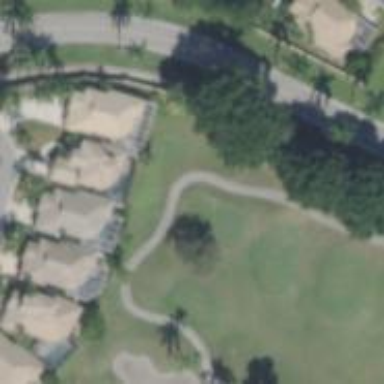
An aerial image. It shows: Service road used as golf cart path.